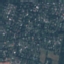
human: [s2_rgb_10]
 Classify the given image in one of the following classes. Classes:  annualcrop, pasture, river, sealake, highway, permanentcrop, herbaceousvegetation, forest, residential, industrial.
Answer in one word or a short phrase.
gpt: Residential